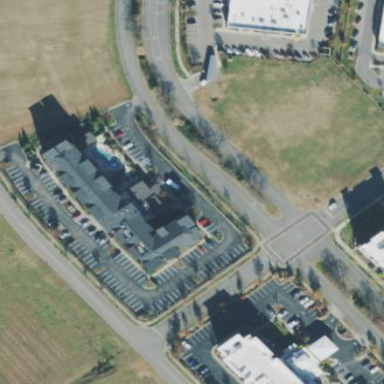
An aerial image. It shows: Hotel building.